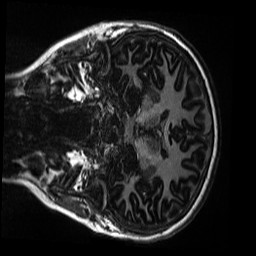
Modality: MP2RAGE
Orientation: coronal
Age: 11
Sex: female
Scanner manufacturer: siemens
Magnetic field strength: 3 T
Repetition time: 4 s
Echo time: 0.00303 s